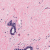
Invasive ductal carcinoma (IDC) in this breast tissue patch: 0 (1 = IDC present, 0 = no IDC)